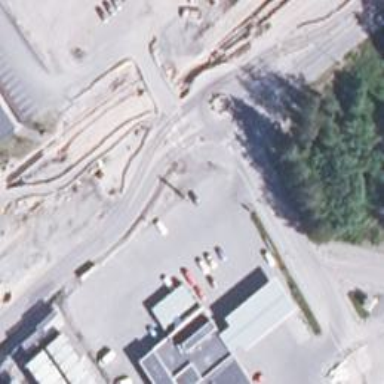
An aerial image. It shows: Secondary road made of asphalt leading to roundabout.